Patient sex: M
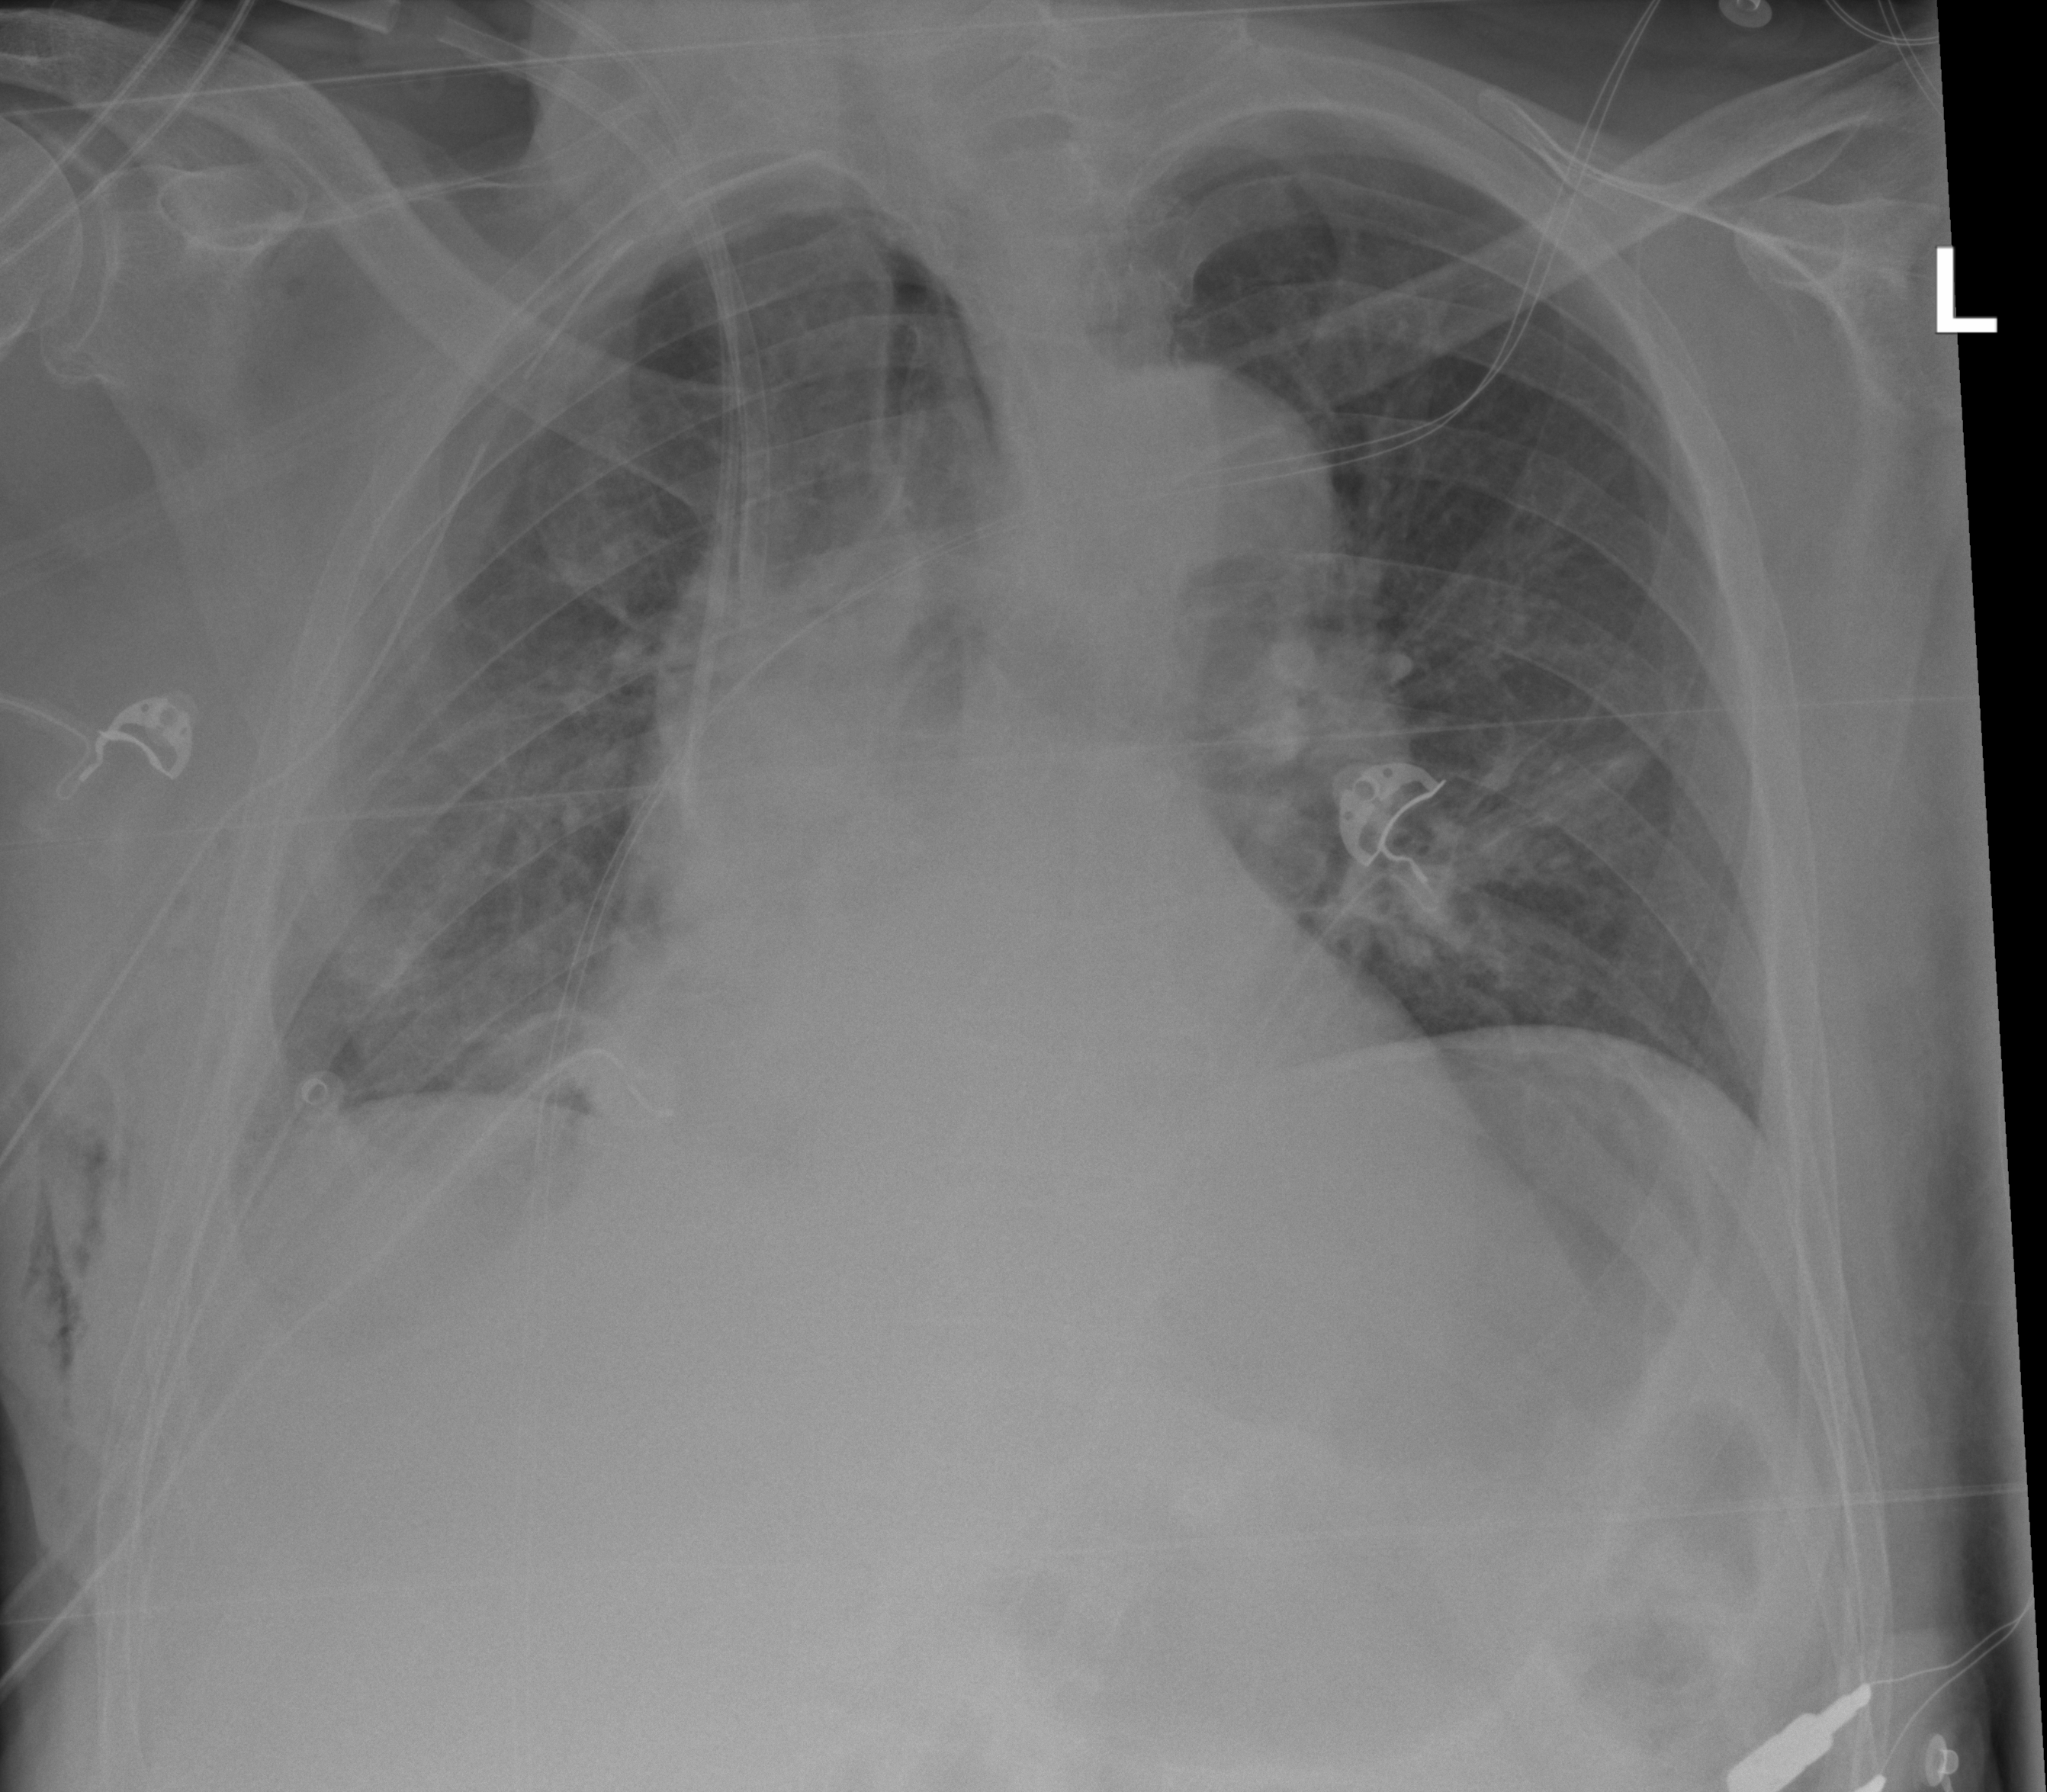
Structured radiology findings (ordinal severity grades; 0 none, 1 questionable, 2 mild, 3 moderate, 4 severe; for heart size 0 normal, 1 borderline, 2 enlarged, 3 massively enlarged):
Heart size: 1
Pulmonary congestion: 2
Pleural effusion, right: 0
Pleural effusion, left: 0
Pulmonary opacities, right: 1
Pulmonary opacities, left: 1
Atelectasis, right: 0
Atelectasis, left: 0